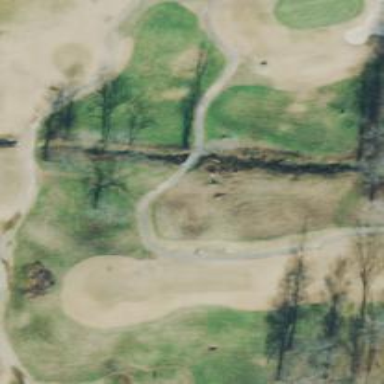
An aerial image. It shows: Golf rough area.